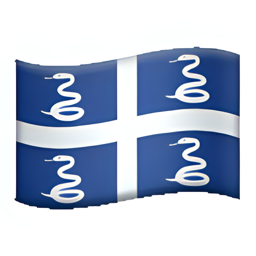
Name: flag for martinique
Emoji: 🇲🇶
Group: Flags
Sub-group: country-flag